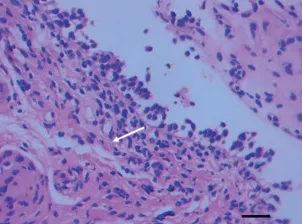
Histopathological findings. Of bladder biopsy showed lymphocyte-dominant bladder inflammation and interstitial tissue hyperplasia (white arrow), which was shown in the increased number of fibrocytes (H&E staining, magnification x400, bar =25mum).
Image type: pathology (h&e)